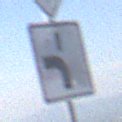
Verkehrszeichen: VerlaufVorfahrtsstrasse5
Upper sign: Vorfahrtsstrasse
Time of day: Midday
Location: Outdoor (Nature)
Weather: PartlyCloudy
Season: NotSpecified
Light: Natural